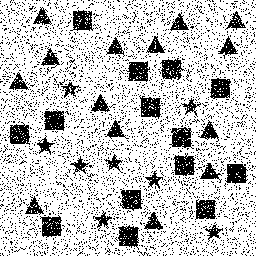
Squares: 14
Triangles: 14
Stars: 8
Total shapes: 36